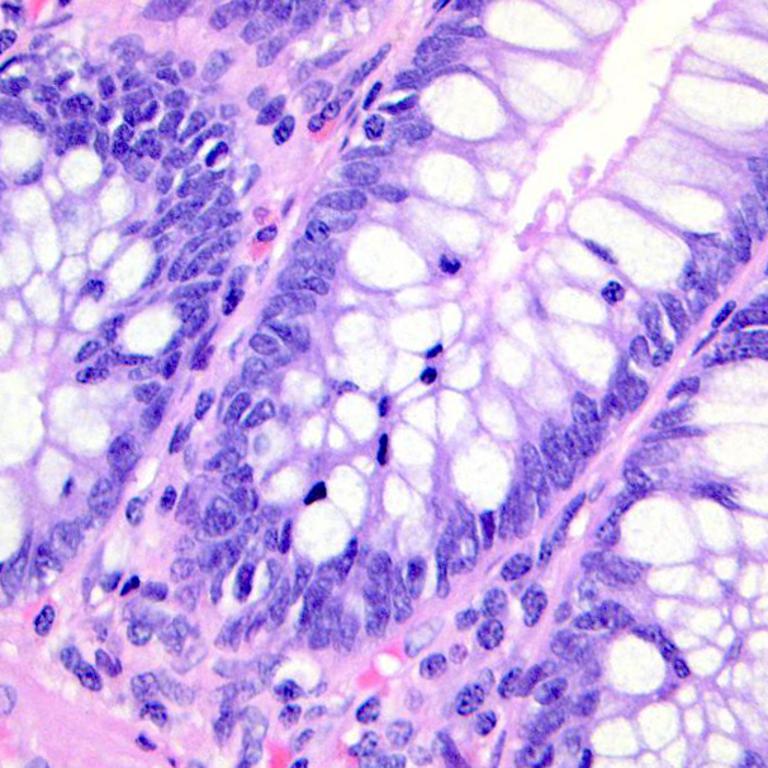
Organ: colon
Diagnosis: benign